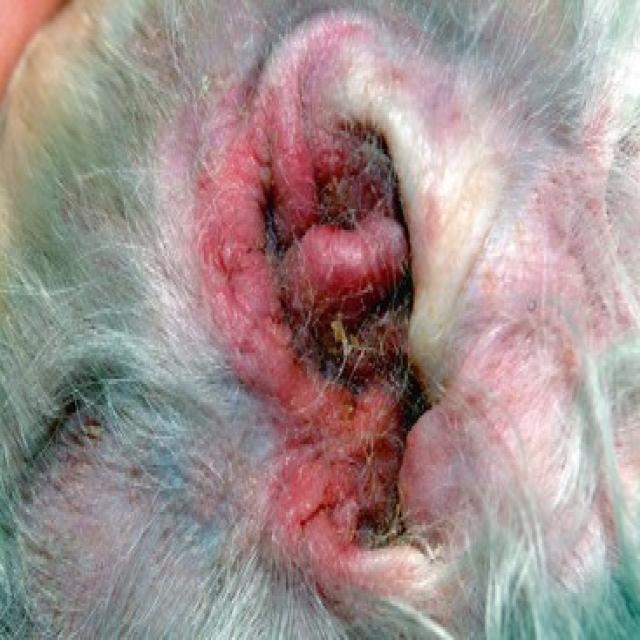
Canine hypersensitivity reaction — allergic skin response with urticaria, erythema, pruritus, and angioedema. May be food, environmental, or flea allergy related.